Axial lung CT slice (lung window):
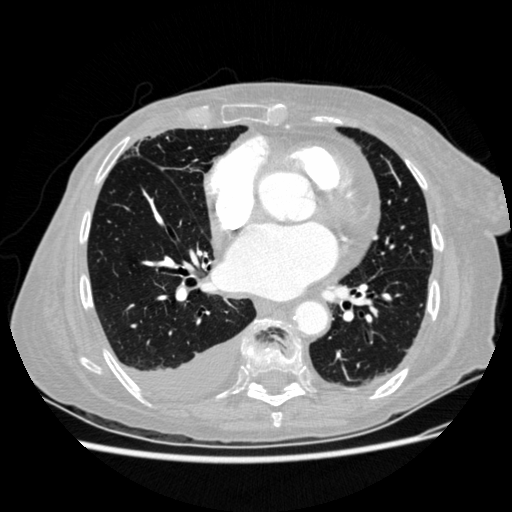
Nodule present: no